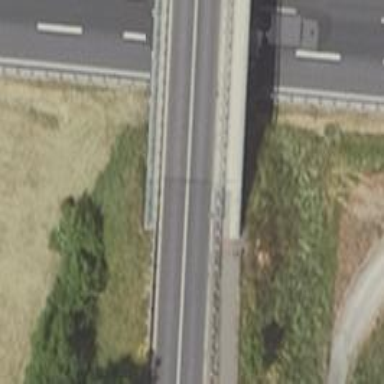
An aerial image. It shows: Asphalt road on secondary bridge.